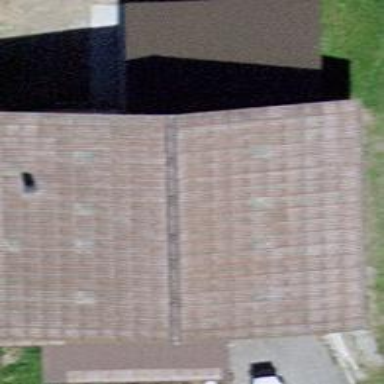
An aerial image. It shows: Rural barn.